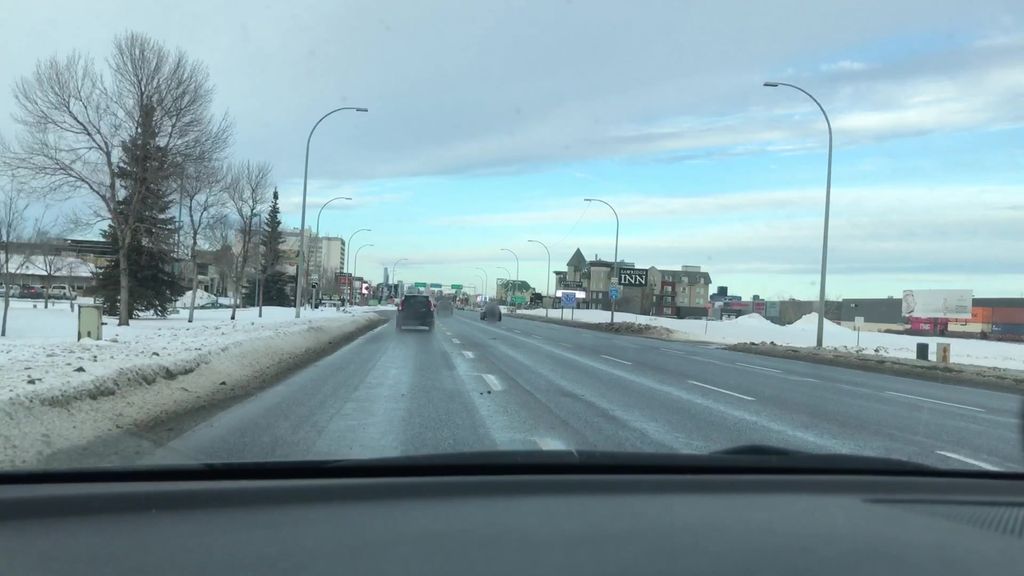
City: edmonton